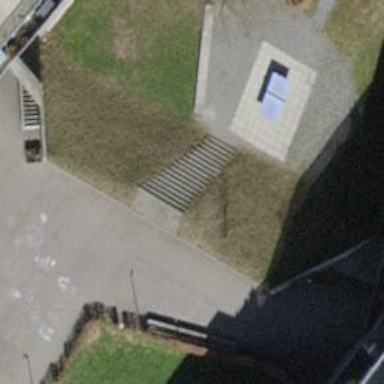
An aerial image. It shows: Set of steps on the road.